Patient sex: M
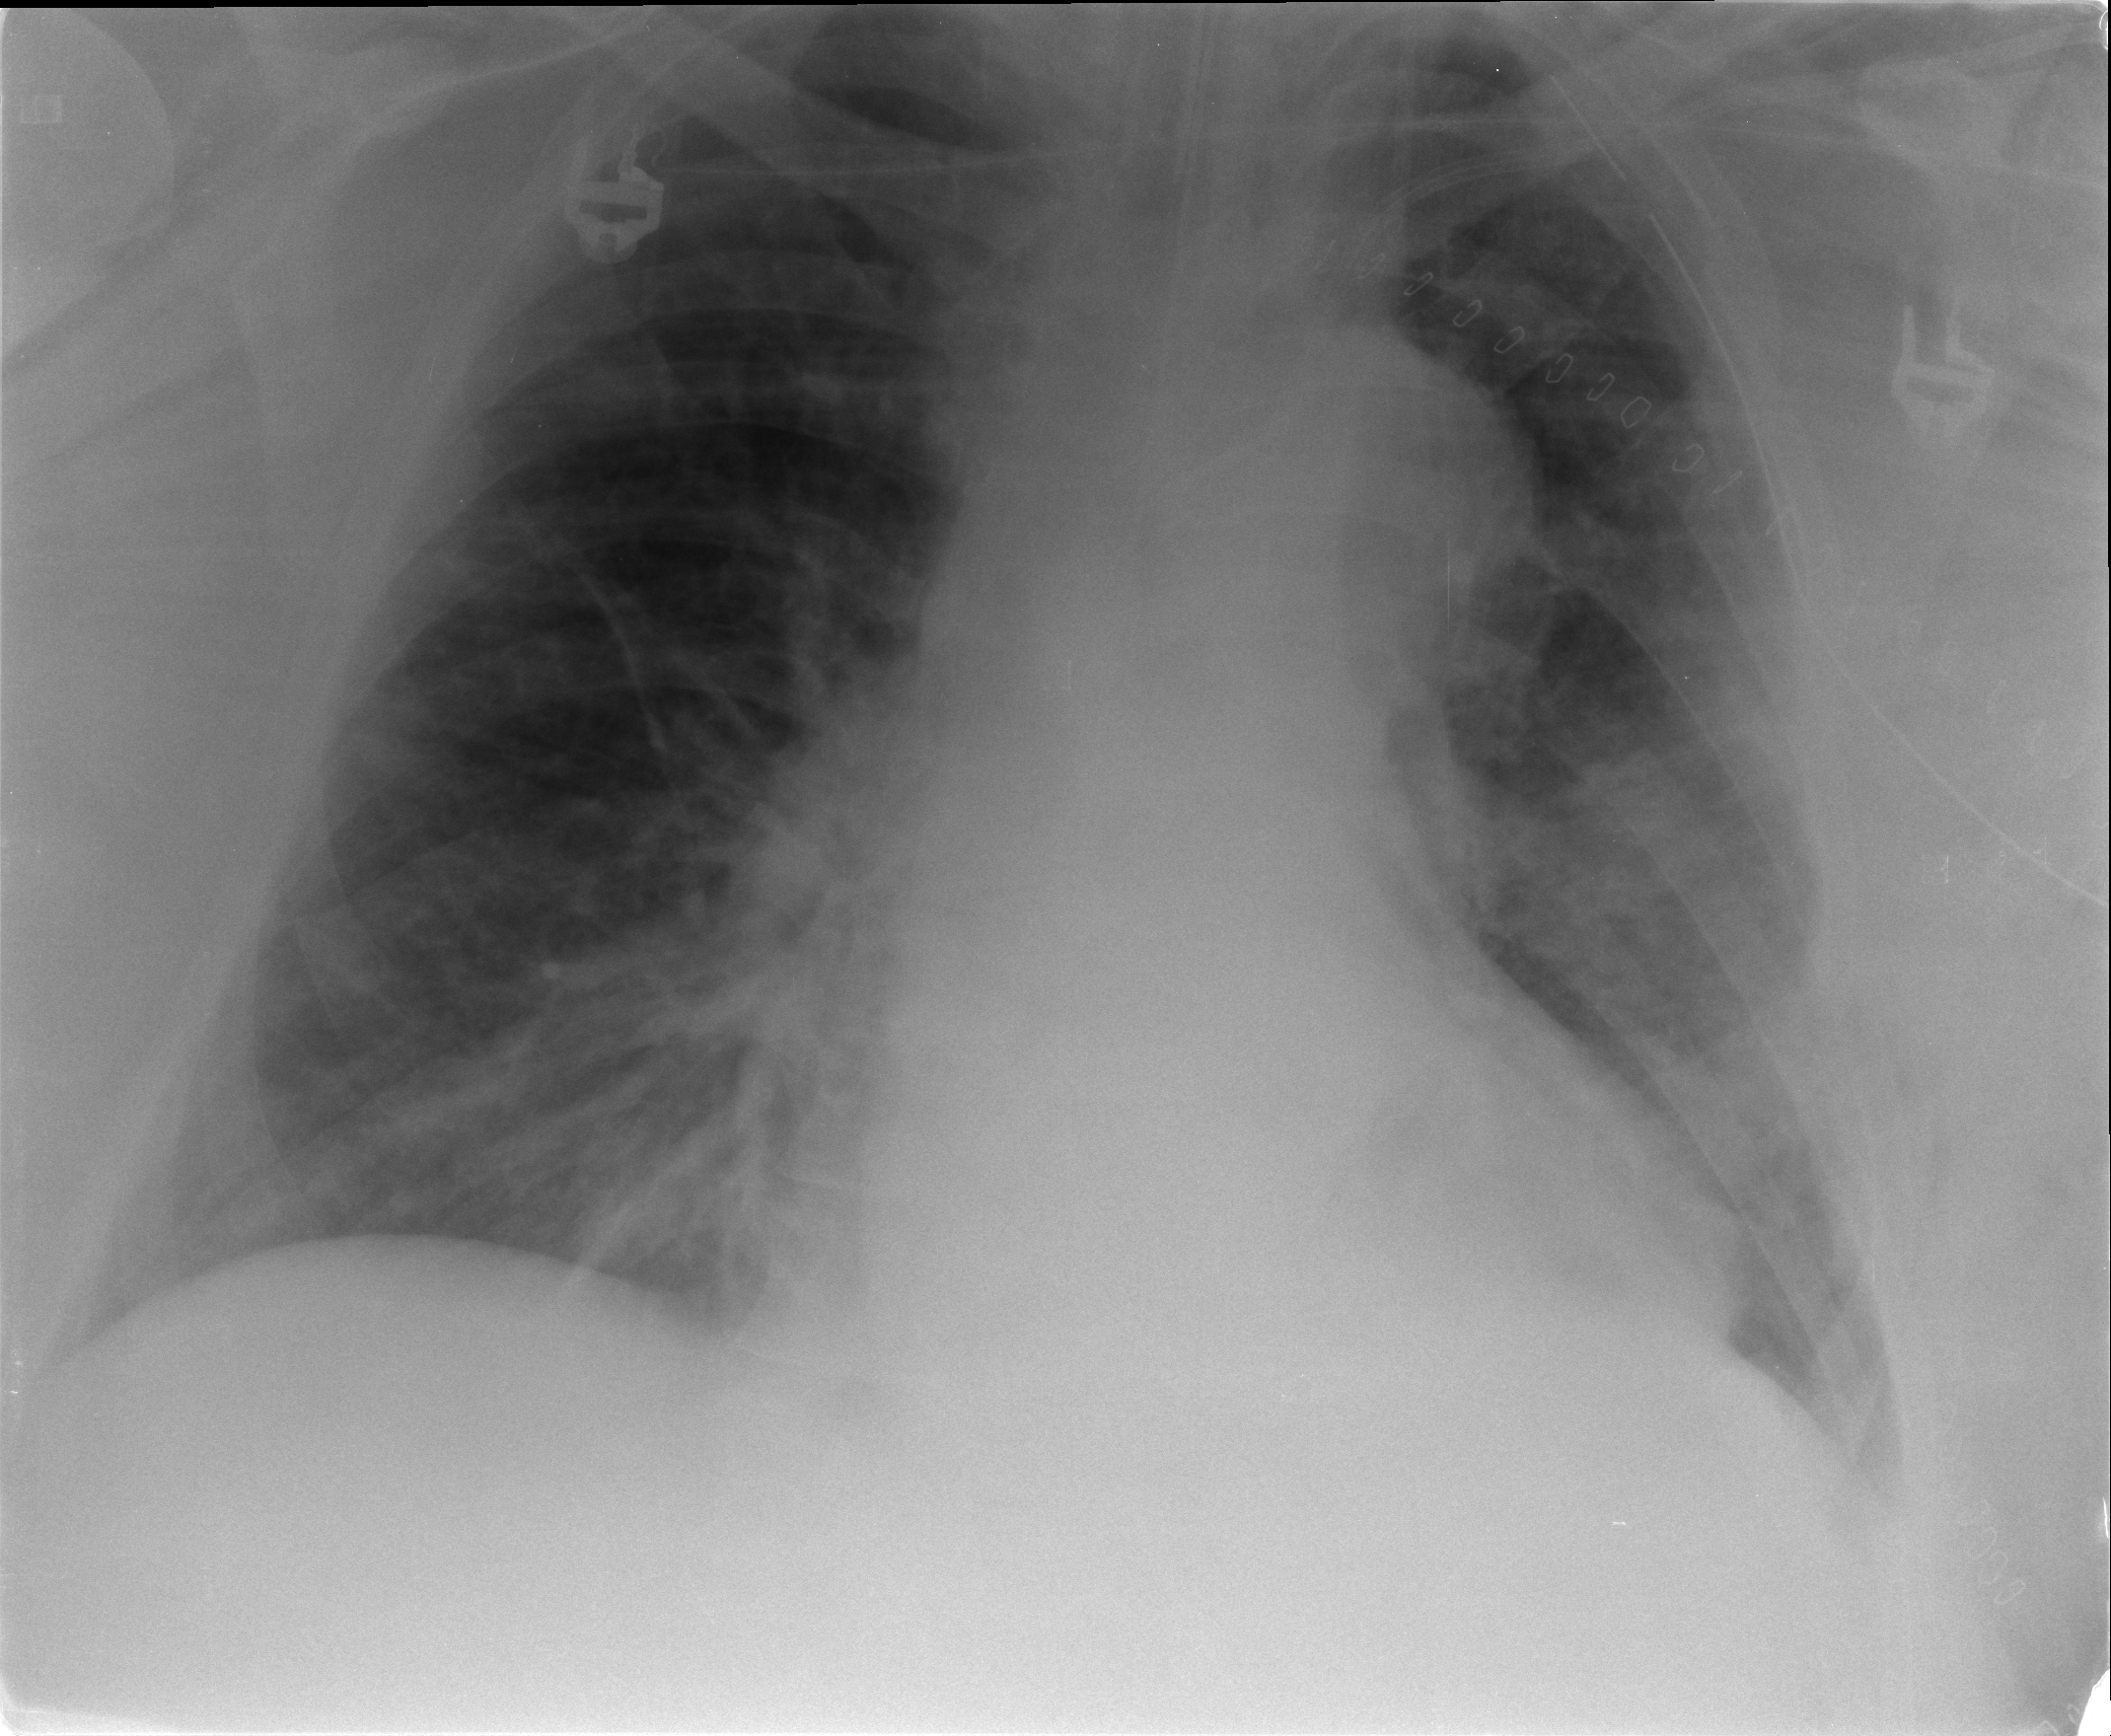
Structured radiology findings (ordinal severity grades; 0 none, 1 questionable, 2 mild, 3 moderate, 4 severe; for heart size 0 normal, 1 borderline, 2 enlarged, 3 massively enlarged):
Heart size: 2
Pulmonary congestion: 2
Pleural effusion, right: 1
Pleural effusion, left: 1
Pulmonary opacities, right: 2
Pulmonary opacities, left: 2
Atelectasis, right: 2
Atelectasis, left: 2